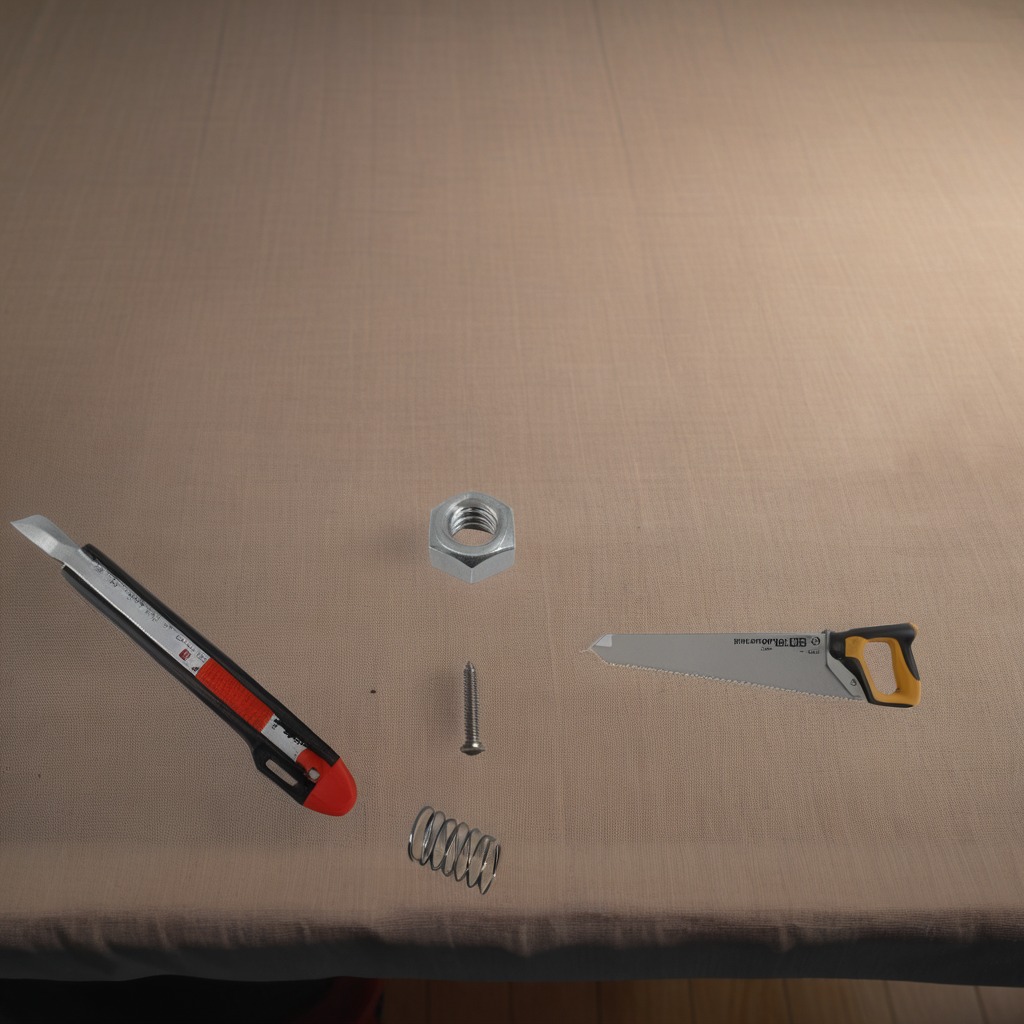
A utility knife, a metal machine screw, a coiled metal spring, a handheld metal saw, and a metal nut are lying on the wooden table.